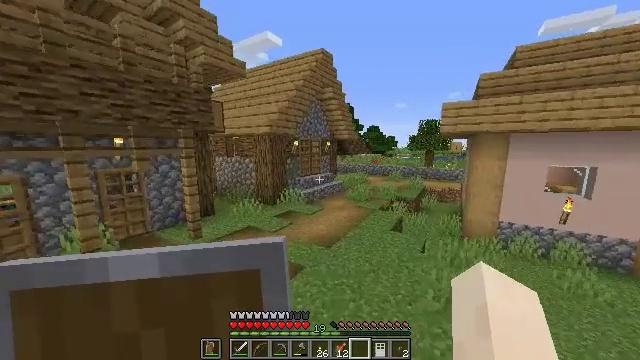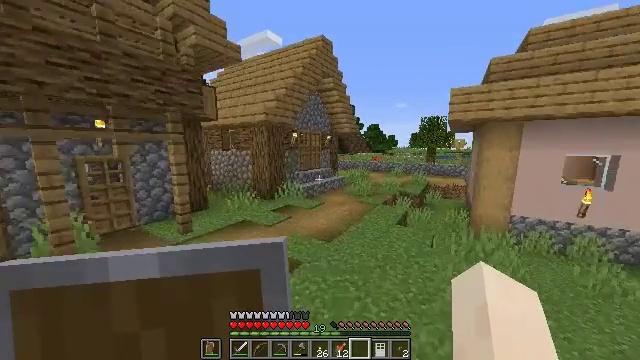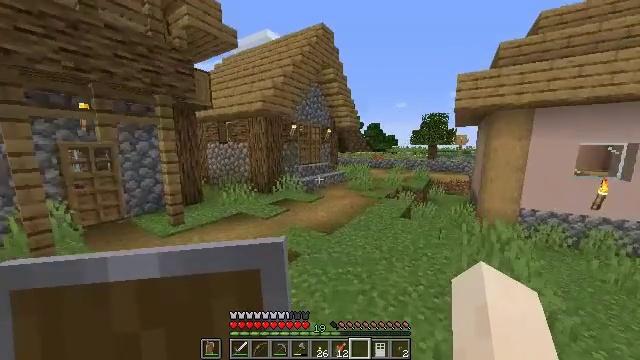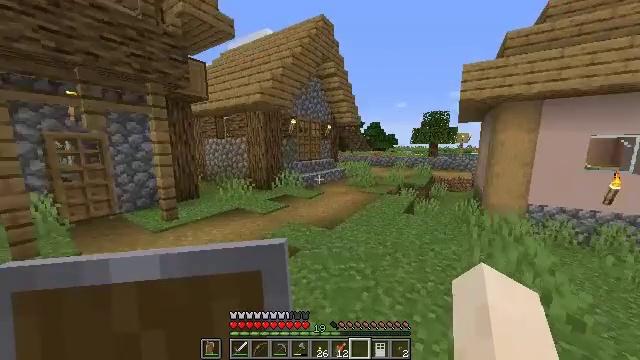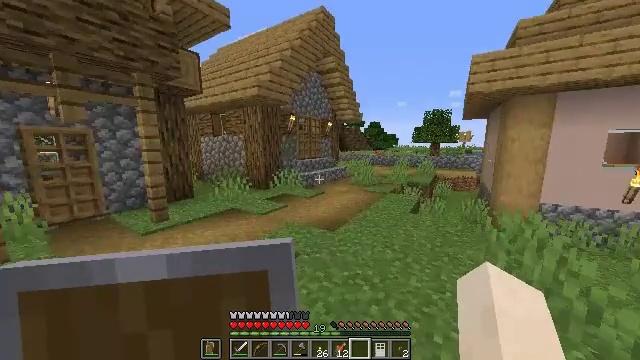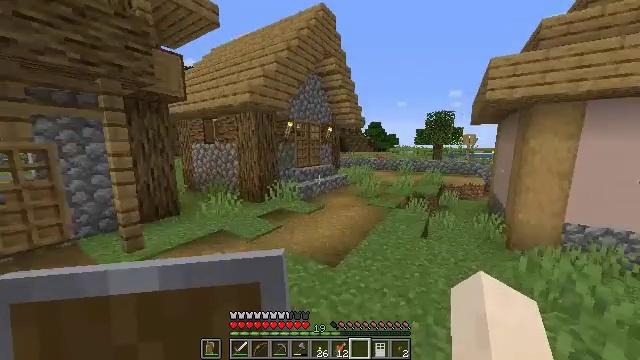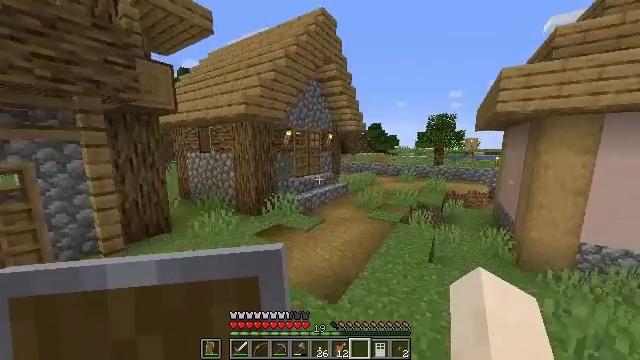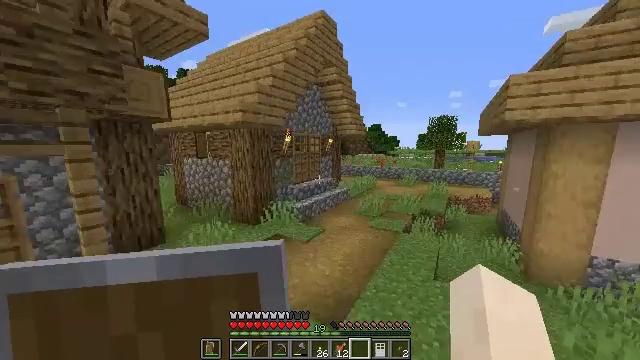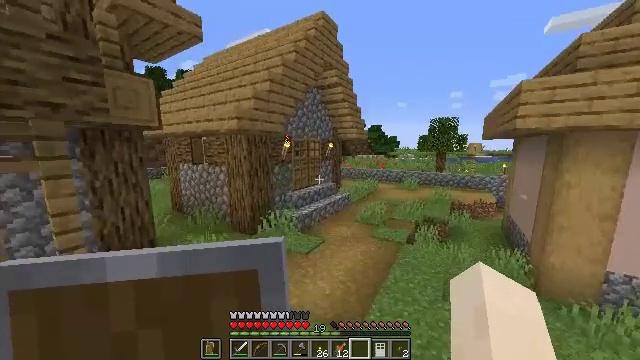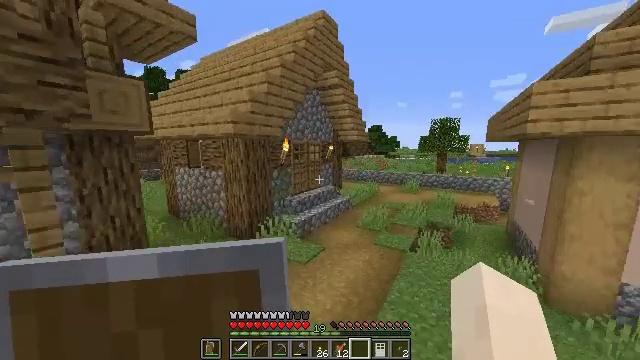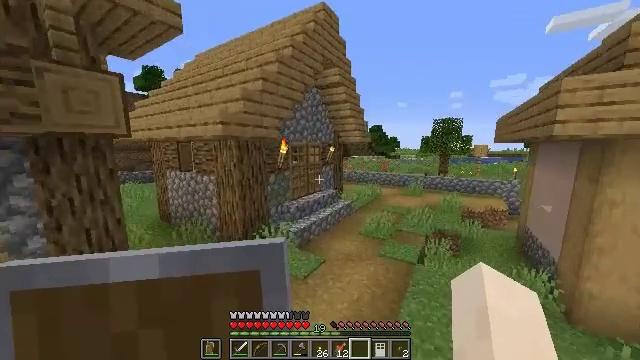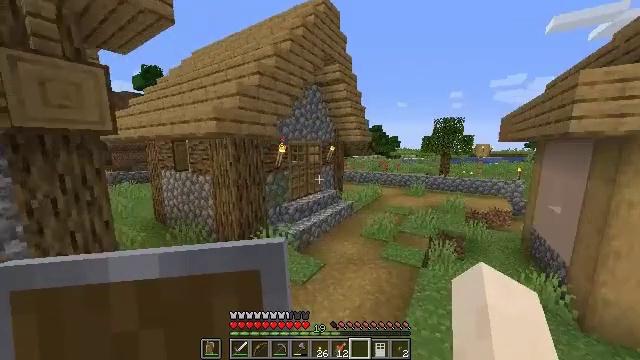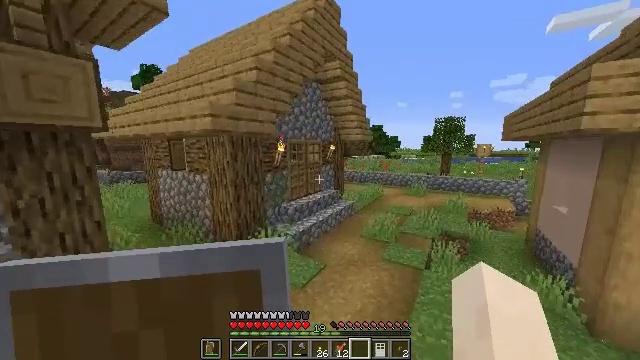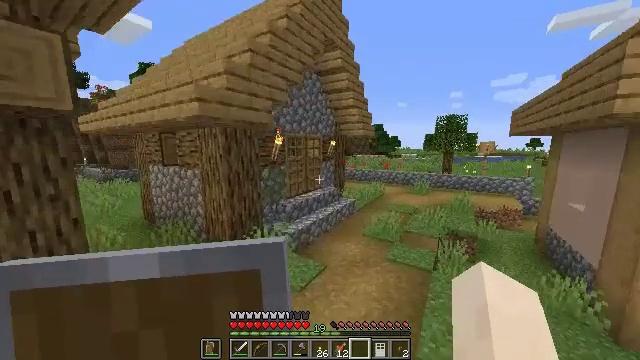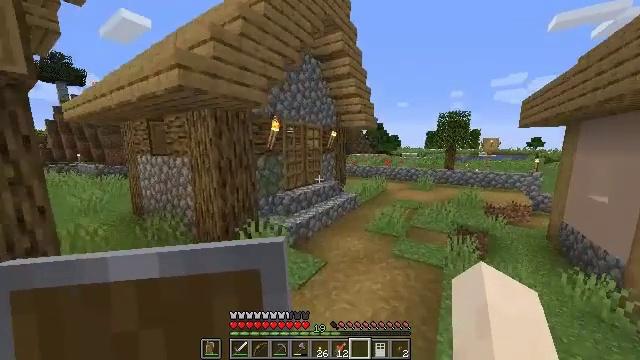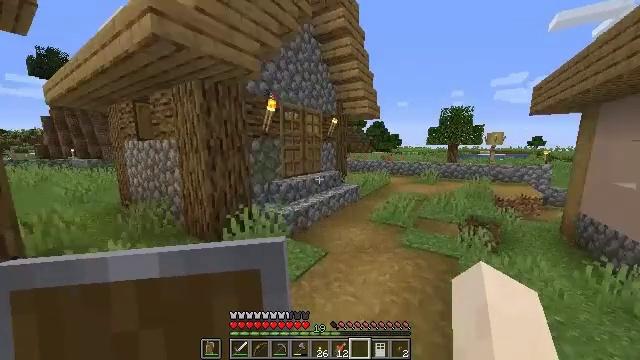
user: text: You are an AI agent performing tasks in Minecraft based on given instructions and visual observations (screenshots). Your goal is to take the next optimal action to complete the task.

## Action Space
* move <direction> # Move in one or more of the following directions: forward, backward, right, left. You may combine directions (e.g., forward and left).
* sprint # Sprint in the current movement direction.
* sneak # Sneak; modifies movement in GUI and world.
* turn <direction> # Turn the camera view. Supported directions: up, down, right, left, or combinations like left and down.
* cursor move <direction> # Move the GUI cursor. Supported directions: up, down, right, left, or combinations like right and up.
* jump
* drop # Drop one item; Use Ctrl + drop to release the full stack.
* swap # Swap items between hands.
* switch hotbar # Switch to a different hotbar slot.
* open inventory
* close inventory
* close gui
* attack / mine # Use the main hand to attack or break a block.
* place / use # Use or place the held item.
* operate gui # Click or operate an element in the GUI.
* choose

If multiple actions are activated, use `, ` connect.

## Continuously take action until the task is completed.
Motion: motion action
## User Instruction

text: Collect wheat crops.
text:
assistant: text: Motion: move forward
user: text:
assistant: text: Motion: move forward
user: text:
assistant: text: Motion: move forward
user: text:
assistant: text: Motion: move forward
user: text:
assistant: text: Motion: move forward, jump
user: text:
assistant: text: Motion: move forward, jump
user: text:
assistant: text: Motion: move forward, jump
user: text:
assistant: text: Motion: move forward, jump
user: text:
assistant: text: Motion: move forward, jump
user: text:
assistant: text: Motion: move forward
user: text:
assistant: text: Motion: move forward
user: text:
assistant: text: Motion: move forward
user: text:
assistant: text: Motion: move forward
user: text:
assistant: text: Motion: move forward
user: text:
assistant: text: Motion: move forward
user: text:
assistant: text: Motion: move forward
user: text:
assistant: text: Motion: move forward
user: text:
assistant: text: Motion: move forward
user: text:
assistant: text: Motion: move forward
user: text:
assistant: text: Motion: move forward
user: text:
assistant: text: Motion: move forward
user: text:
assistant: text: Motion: move forward
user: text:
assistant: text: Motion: move forward
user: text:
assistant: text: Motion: move forward
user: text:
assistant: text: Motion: move forward
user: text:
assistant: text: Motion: move forward
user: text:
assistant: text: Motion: move forward, turn left and up, use / place
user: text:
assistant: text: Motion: move forward, use / place
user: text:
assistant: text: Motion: move forward, use / place
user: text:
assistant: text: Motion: move forward